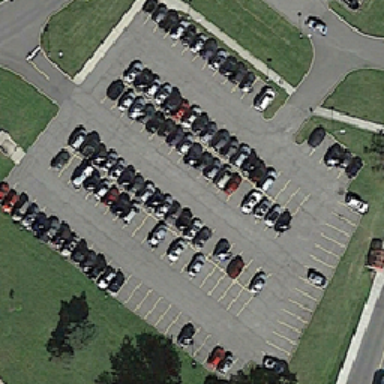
A big truck is on the way .